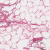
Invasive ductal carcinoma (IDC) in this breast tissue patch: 0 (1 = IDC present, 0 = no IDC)